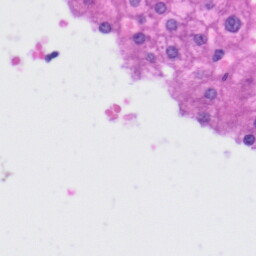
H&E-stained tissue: Liver